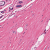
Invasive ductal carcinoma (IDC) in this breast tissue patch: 0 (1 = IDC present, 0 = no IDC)